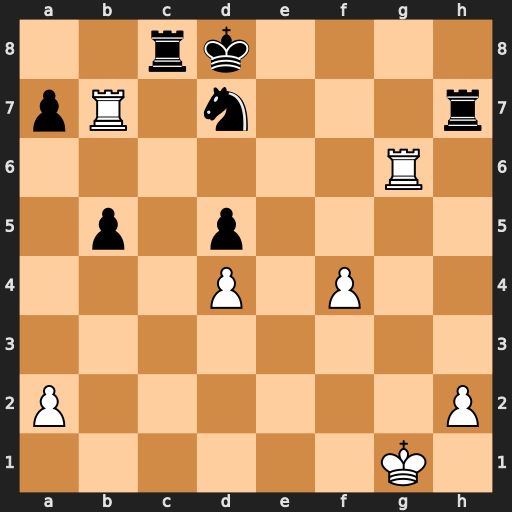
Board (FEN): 2rk4/pR1n3r/6R1/1p1p4/3P1P2/8/P6P/6K1
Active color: w
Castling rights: -
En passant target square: -
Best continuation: Rg8+ Ke7 Rxc8